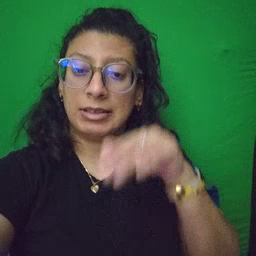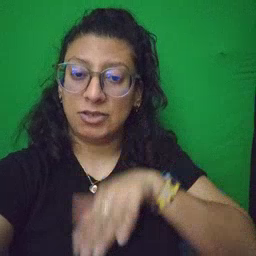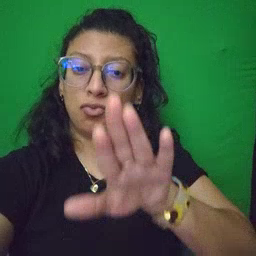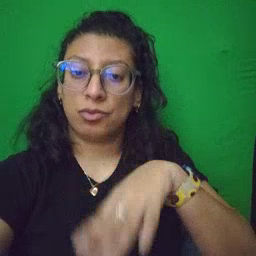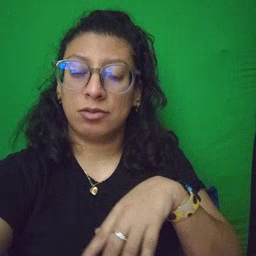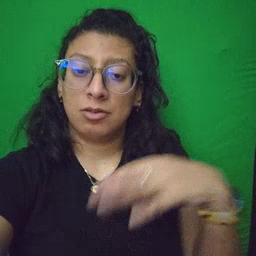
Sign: into